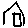
Label: house